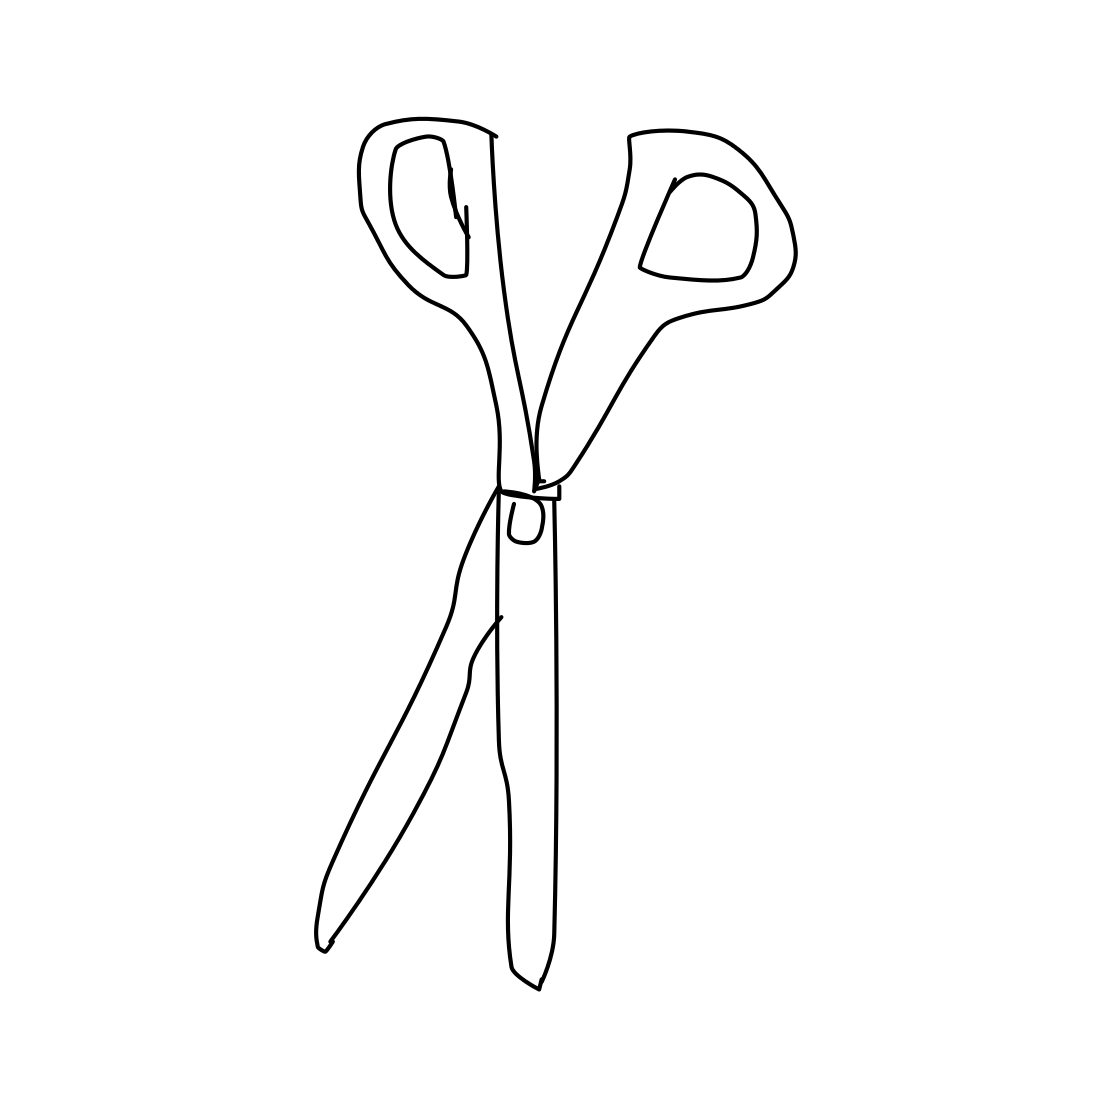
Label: scissors